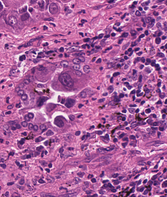
Tumor epithelial tissue: yes
Tumor-associated stroma tissue: yes
Normal tissue: no